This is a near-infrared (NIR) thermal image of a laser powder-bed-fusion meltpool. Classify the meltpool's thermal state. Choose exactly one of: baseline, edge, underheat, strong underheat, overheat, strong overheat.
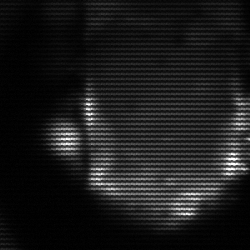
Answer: baseline